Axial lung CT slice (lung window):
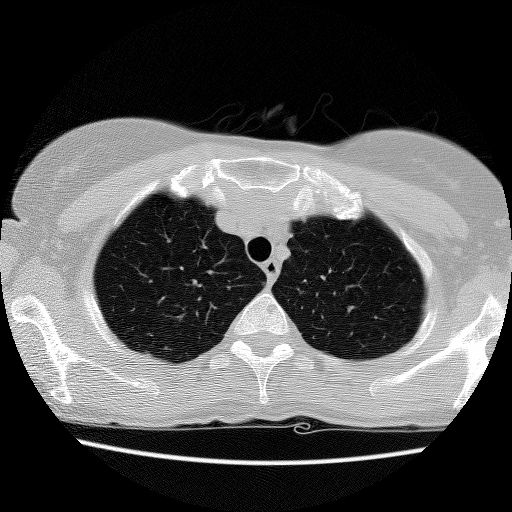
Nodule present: no